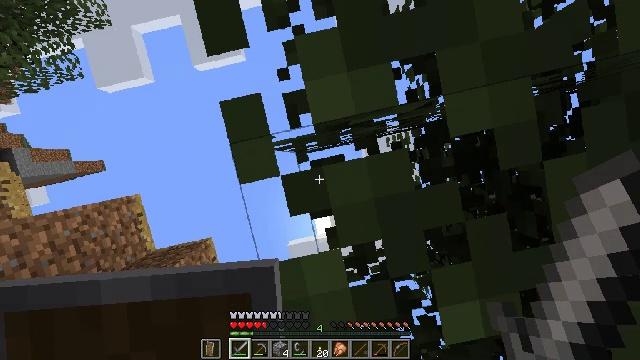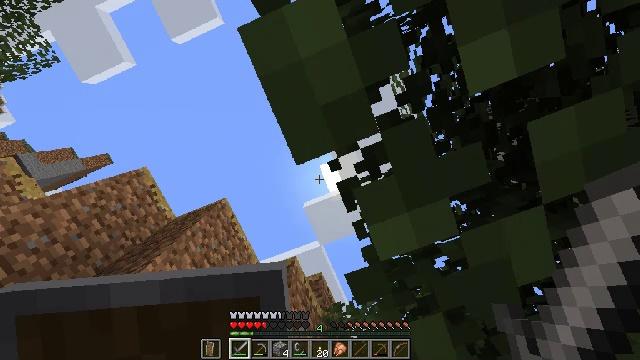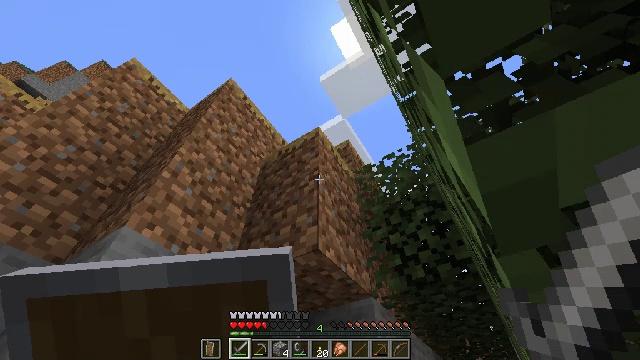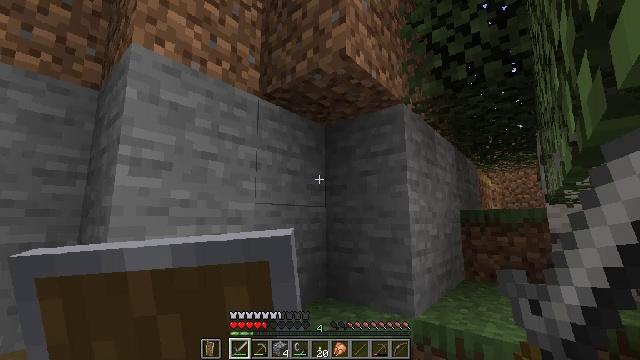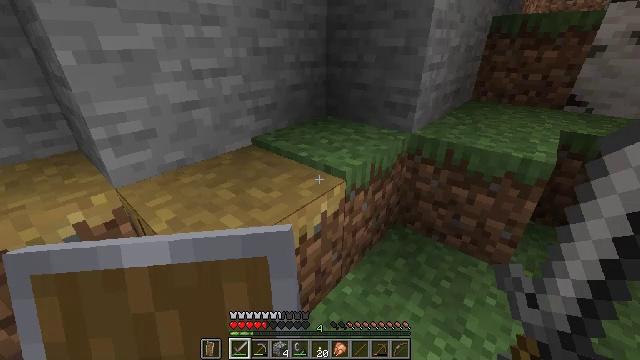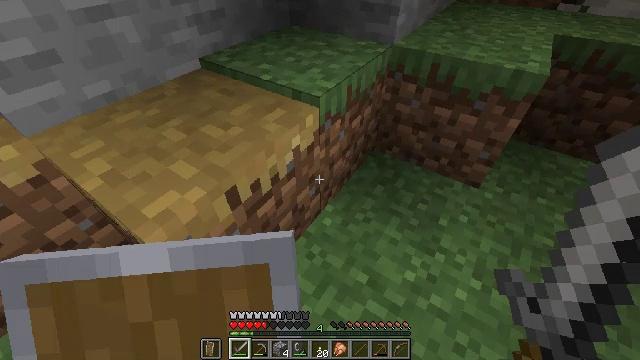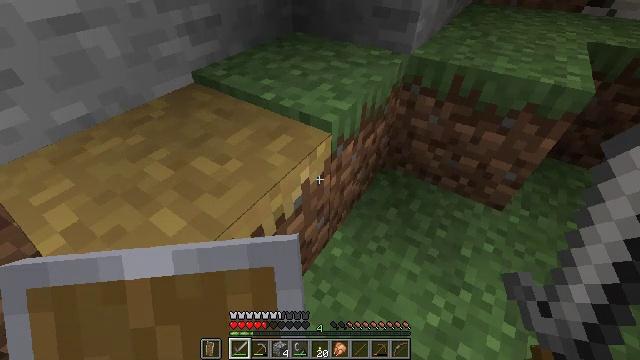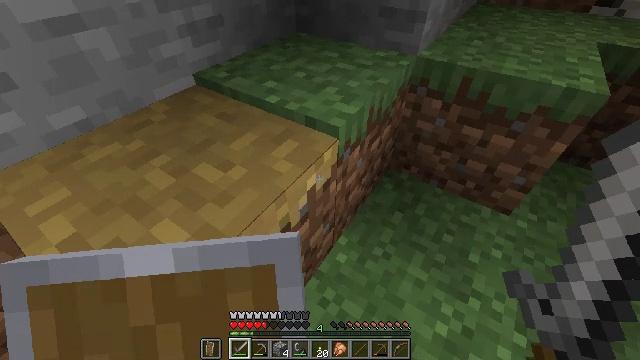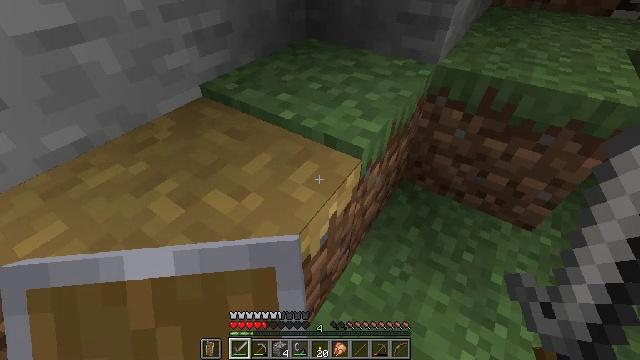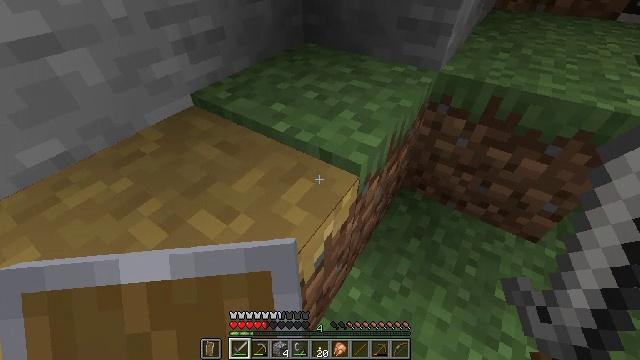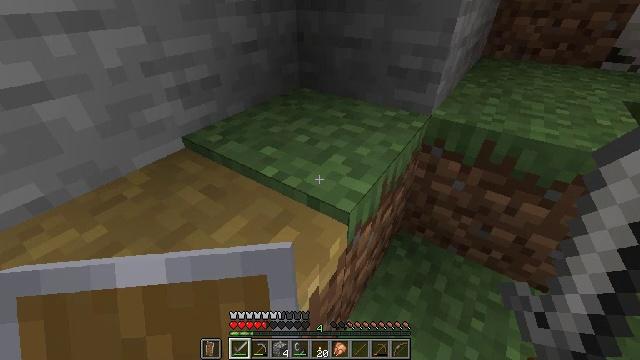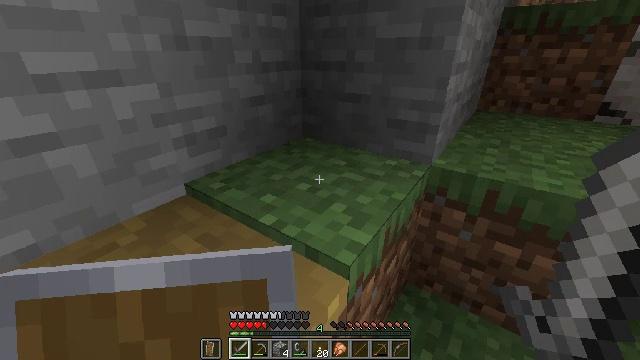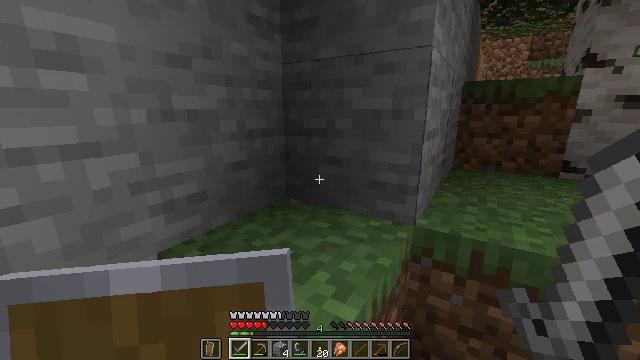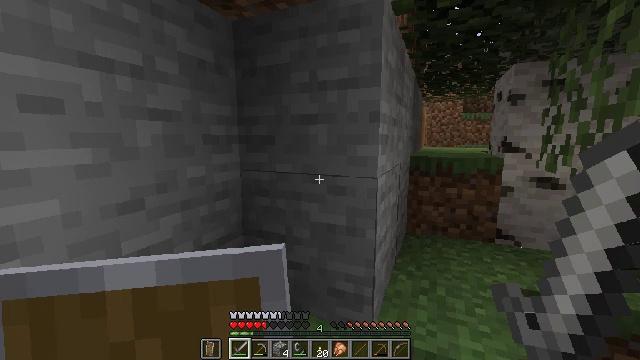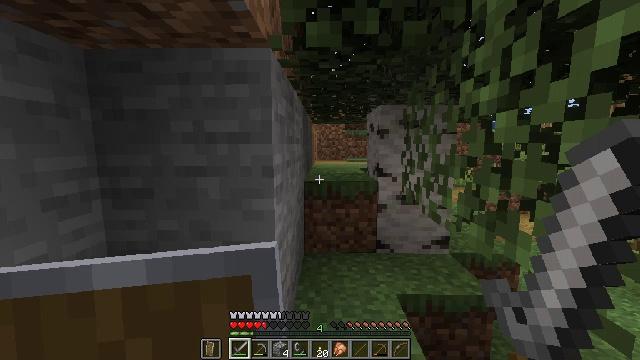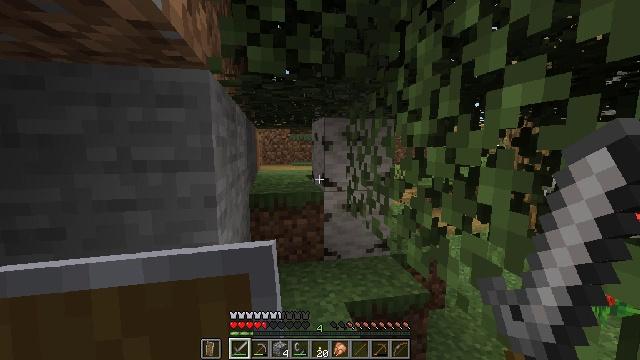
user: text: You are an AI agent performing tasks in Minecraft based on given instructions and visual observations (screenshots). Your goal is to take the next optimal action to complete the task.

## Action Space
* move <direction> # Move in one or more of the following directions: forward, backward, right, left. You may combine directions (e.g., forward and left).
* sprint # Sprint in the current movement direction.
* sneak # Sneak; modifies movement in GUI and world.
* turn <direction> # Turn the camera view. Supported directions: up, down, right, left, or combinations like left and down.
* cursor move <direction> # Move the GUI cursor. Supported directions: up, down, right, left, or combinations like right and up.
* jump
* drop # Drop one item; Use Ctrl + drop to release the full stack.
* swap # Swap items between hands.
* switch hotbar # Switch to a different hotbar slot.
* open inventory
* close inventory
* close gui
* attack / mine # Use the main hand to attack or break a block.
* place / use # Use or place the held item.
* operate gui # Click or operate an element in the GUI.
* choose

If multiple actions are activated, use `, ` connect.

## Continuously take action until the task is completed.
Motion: motion action
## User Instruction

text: Gather grass by holding the left mouse button.
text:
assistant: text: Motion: move forward, turn left and down
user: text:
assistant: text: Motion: move forward, turn left and down, jump
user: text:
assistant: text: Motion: move forward, turn left and down, jump
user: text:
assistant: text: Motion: move forward, turn down, jump
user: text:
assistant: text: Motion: move forward, turn right and down, jump
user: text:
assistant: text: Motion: move forward and move left, jump
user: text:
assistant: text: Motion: move forward and move left, jump
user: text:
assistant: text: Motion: move forward and move left, jump
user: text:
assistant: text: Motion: move forward and move left, jump
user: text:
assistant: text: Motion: move forward and move left, turn up, jump
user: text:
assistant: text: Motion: move forward and move left, turn left and up, jump
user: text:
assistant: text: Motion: move forward and move left, turn right and up, jump
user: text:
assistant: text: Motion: move forward and move left, turn right and up, jump
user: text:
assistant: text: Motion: move forward and move left, turn right and up, jump
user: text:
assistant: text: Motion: move forward and move left, turn right, jump
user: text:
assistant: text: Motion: move forward and move left, turn right, jump
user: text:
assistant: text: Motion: move forward and move left, jump
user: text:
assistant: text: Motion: move forward and move left, jump
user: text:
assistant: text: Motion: move forward and move left, jump
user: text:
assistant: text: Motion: move forward and move left, turn down, jump
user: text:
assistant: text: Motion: move forward and move left, turn down, jump
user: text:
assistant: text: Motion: move forward and move left, turn right and down, jump
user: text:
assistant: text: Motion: move forward and move left, turn down, jump
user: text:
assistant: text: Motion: move forward and move left, turn down, jump
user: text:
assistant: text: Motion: move forward and move left, turn down, attack / mine, jump
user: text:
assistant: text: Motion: move forward and move left, attack / mine, jump
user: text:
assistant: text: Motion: move forward and move left, attack / mine, jump
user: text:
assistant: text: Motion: move forward and move left, turn right, attack / mine, jump
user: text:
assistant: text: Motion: move forward and move left, turn right, attack / mine, jump
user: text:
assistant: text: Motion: move forward and move left, turn right, attack / mine, jump